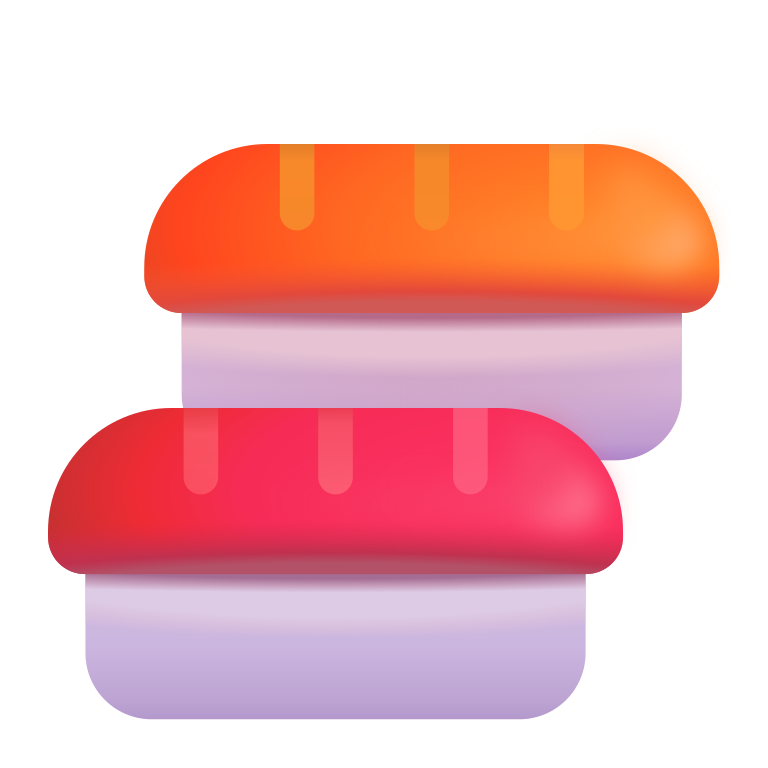
sushi color